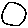
Label: circle